Question: I have a Post model and a Vote model. The vote model keeps track of the upvotes and downvotes in a column called polarity. I want to make it so deleting a post will also delete all its associates votes. How can I accomplish this?

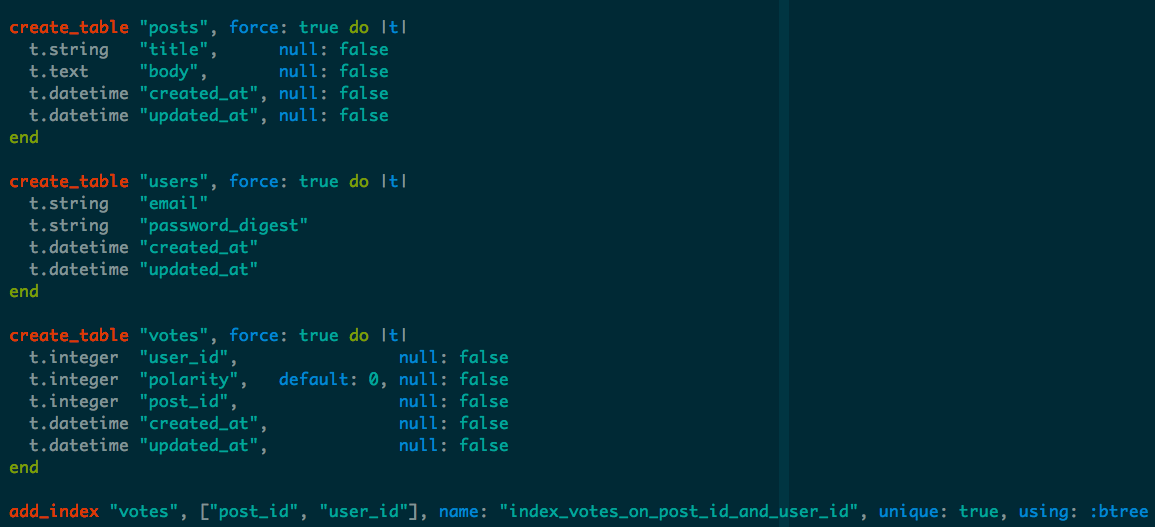
Answer: Use 'dependent' in your association.
'''
class Post < ActiveRecord::Base
has_many :votes, dependent: :destroy
end
class Vote < ActiveRecord::Base
belongs_to :post
end
'''
See <URL>